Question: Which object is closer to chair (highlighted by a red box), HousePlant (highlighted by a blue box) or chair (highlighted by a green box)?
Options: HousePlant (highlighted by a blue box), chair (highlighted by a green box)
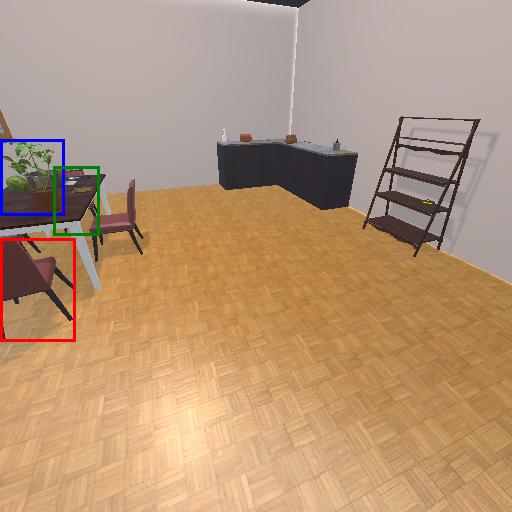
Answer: HousePlant (highlighted by a blue box)